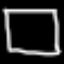
Label: square